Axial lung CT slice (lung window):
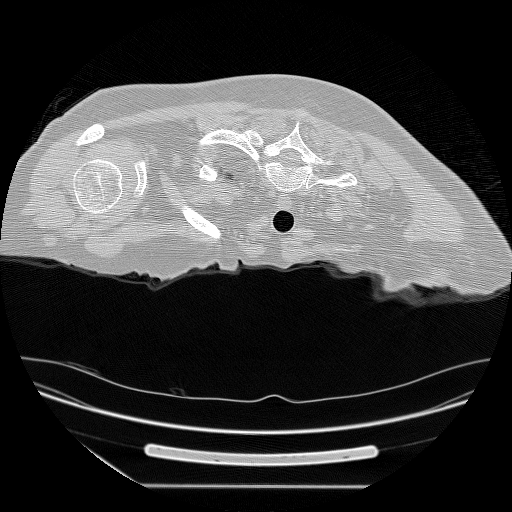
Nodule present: no